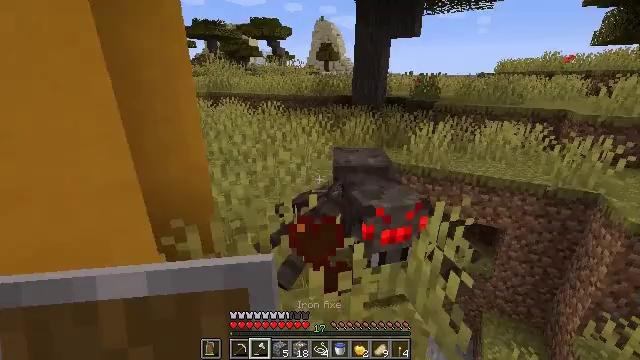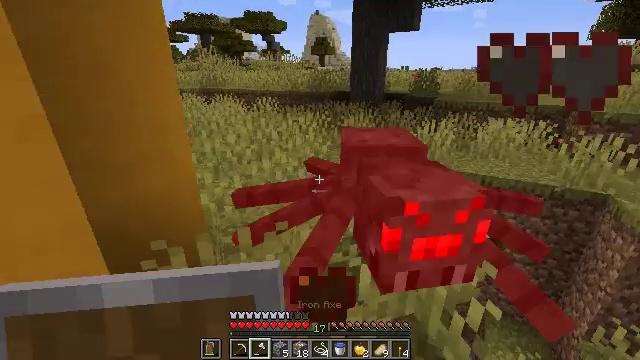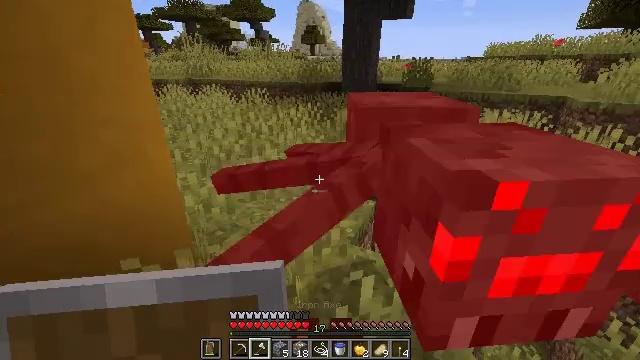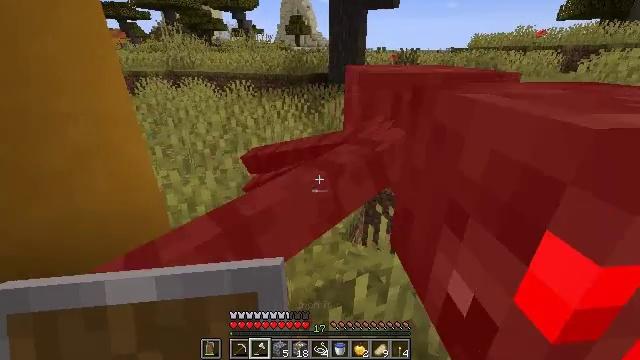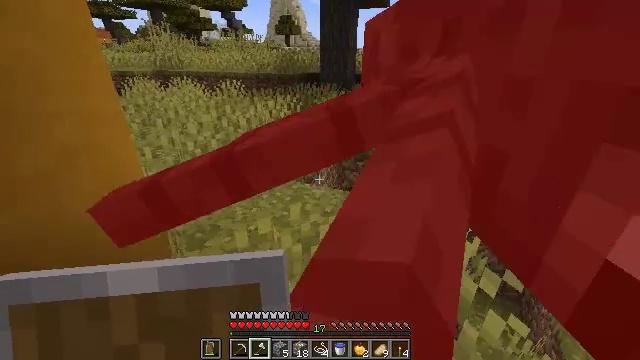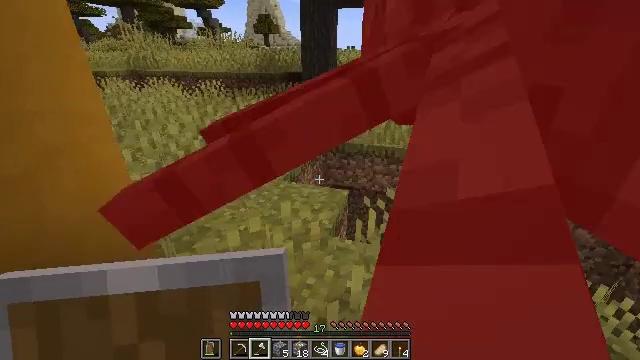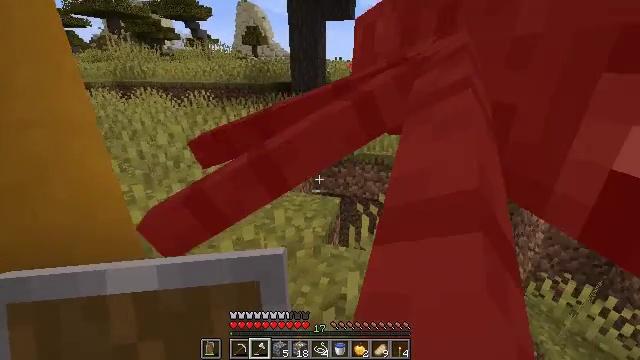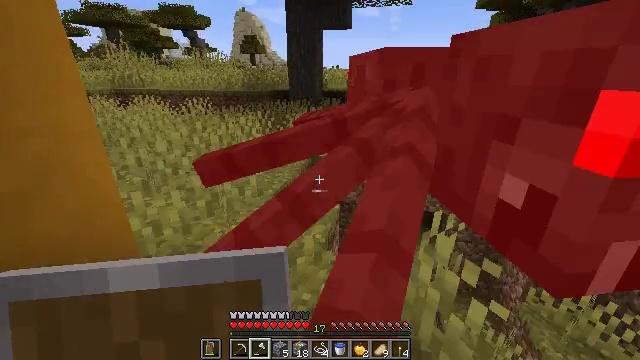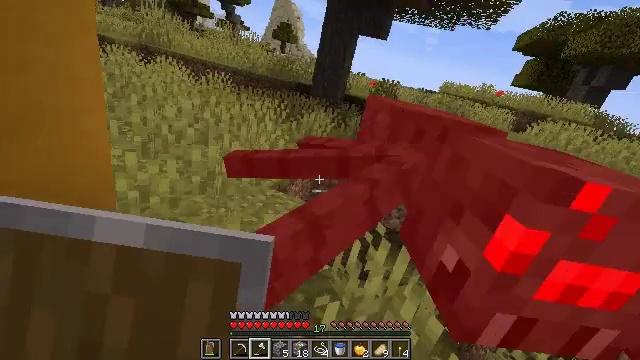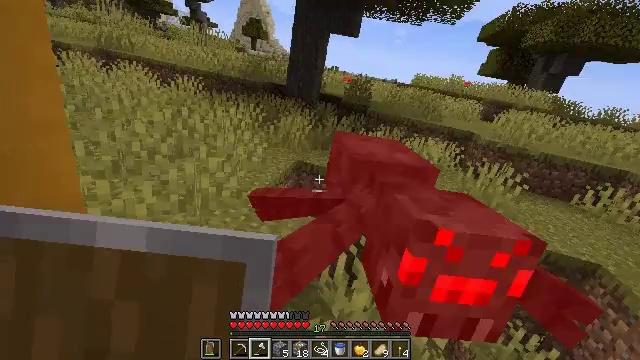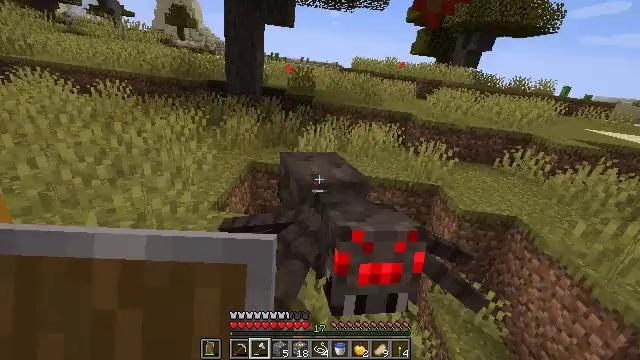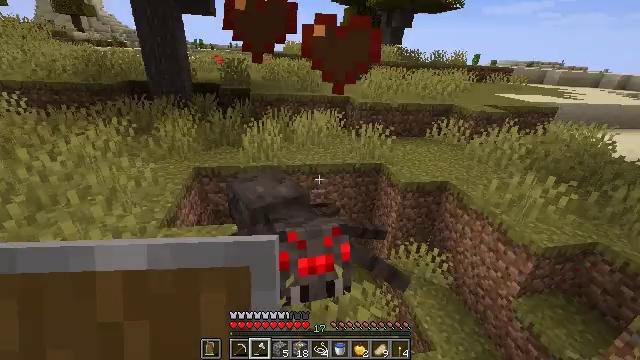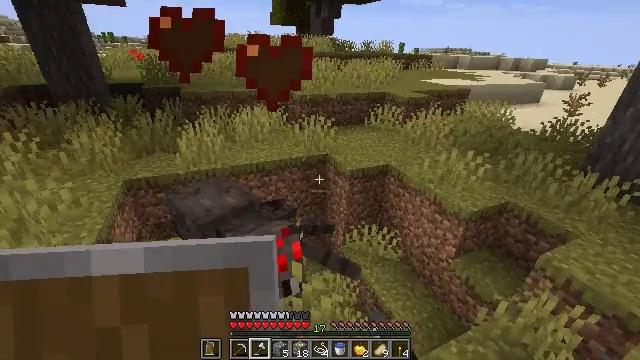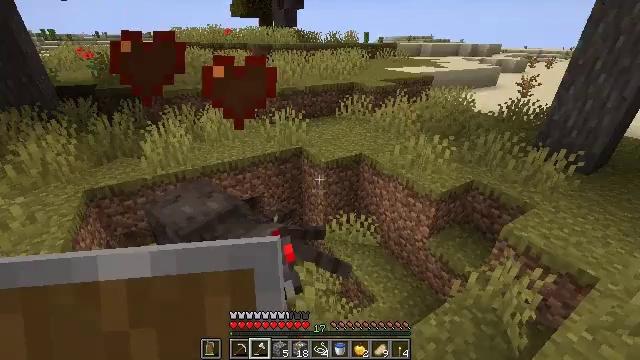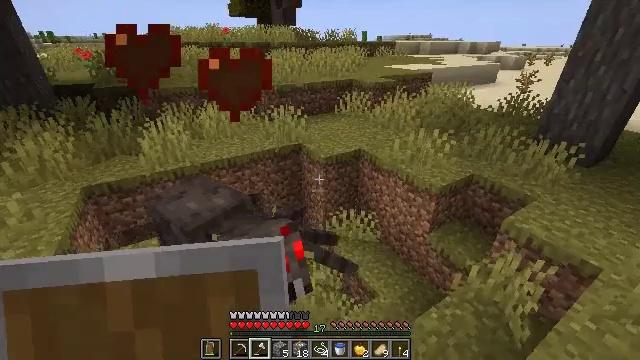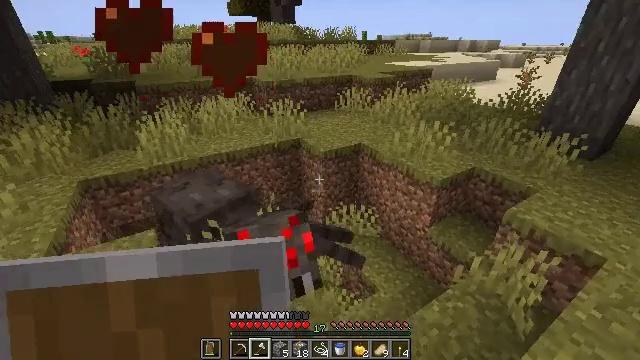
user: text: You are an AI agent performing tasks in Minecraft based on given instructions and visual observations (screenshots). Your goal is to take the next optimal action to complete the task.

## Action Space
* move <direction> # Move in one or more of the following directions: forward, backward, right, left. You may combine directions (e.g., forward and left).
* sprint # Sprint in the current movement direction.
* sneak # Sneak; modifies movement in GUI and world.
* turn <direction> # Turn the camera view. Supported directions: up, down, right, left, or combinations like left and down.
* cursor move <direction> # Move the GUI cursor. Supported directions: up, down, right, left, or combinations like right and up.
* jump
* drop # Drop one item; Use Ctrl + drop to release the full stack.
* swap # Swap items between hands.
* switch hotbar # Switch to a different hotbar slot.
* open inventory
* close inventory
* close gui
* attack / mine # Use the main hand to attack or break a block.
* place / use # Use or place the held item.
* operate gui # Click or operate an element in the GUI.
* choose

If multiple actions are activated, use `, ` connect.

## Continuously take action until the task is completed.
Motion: motion action
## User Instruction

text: Combat the spider.
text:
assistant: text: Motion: move forward
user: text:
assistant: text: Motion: turn right and down
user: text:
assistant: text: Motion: turn right and down
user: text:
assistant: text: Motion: turn right
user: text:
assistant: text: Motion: turn right
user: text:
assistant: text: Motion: turn right and up
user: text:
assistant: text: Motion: move forward, turn up
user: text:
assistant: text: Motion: move forward
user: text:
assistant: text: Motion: move forward, turn right
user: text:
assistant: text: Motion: move forward, turn right and down
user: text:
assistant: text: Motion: move forward, turn right and down, attack / mine
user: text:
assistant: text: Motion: turn right and down, attack / mine
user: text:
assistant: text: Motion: turn right and down
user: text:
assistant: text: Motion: no_op
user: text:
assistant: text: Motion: no_op
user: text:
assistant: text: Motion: no_op